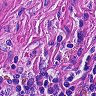
Metastatic tissue present: no